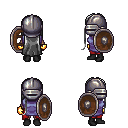
a pixel art fantasy rpg character, female body template, human, dark skin, chain tabard jacket, red pants, gray extra-long hairstyle, metal helm, gold gloves, black shoes, shield, four views (front, back, left, right), 2x2 character sprite sheet, small pixel art, hard edges, no anti-aliasing